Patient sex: F
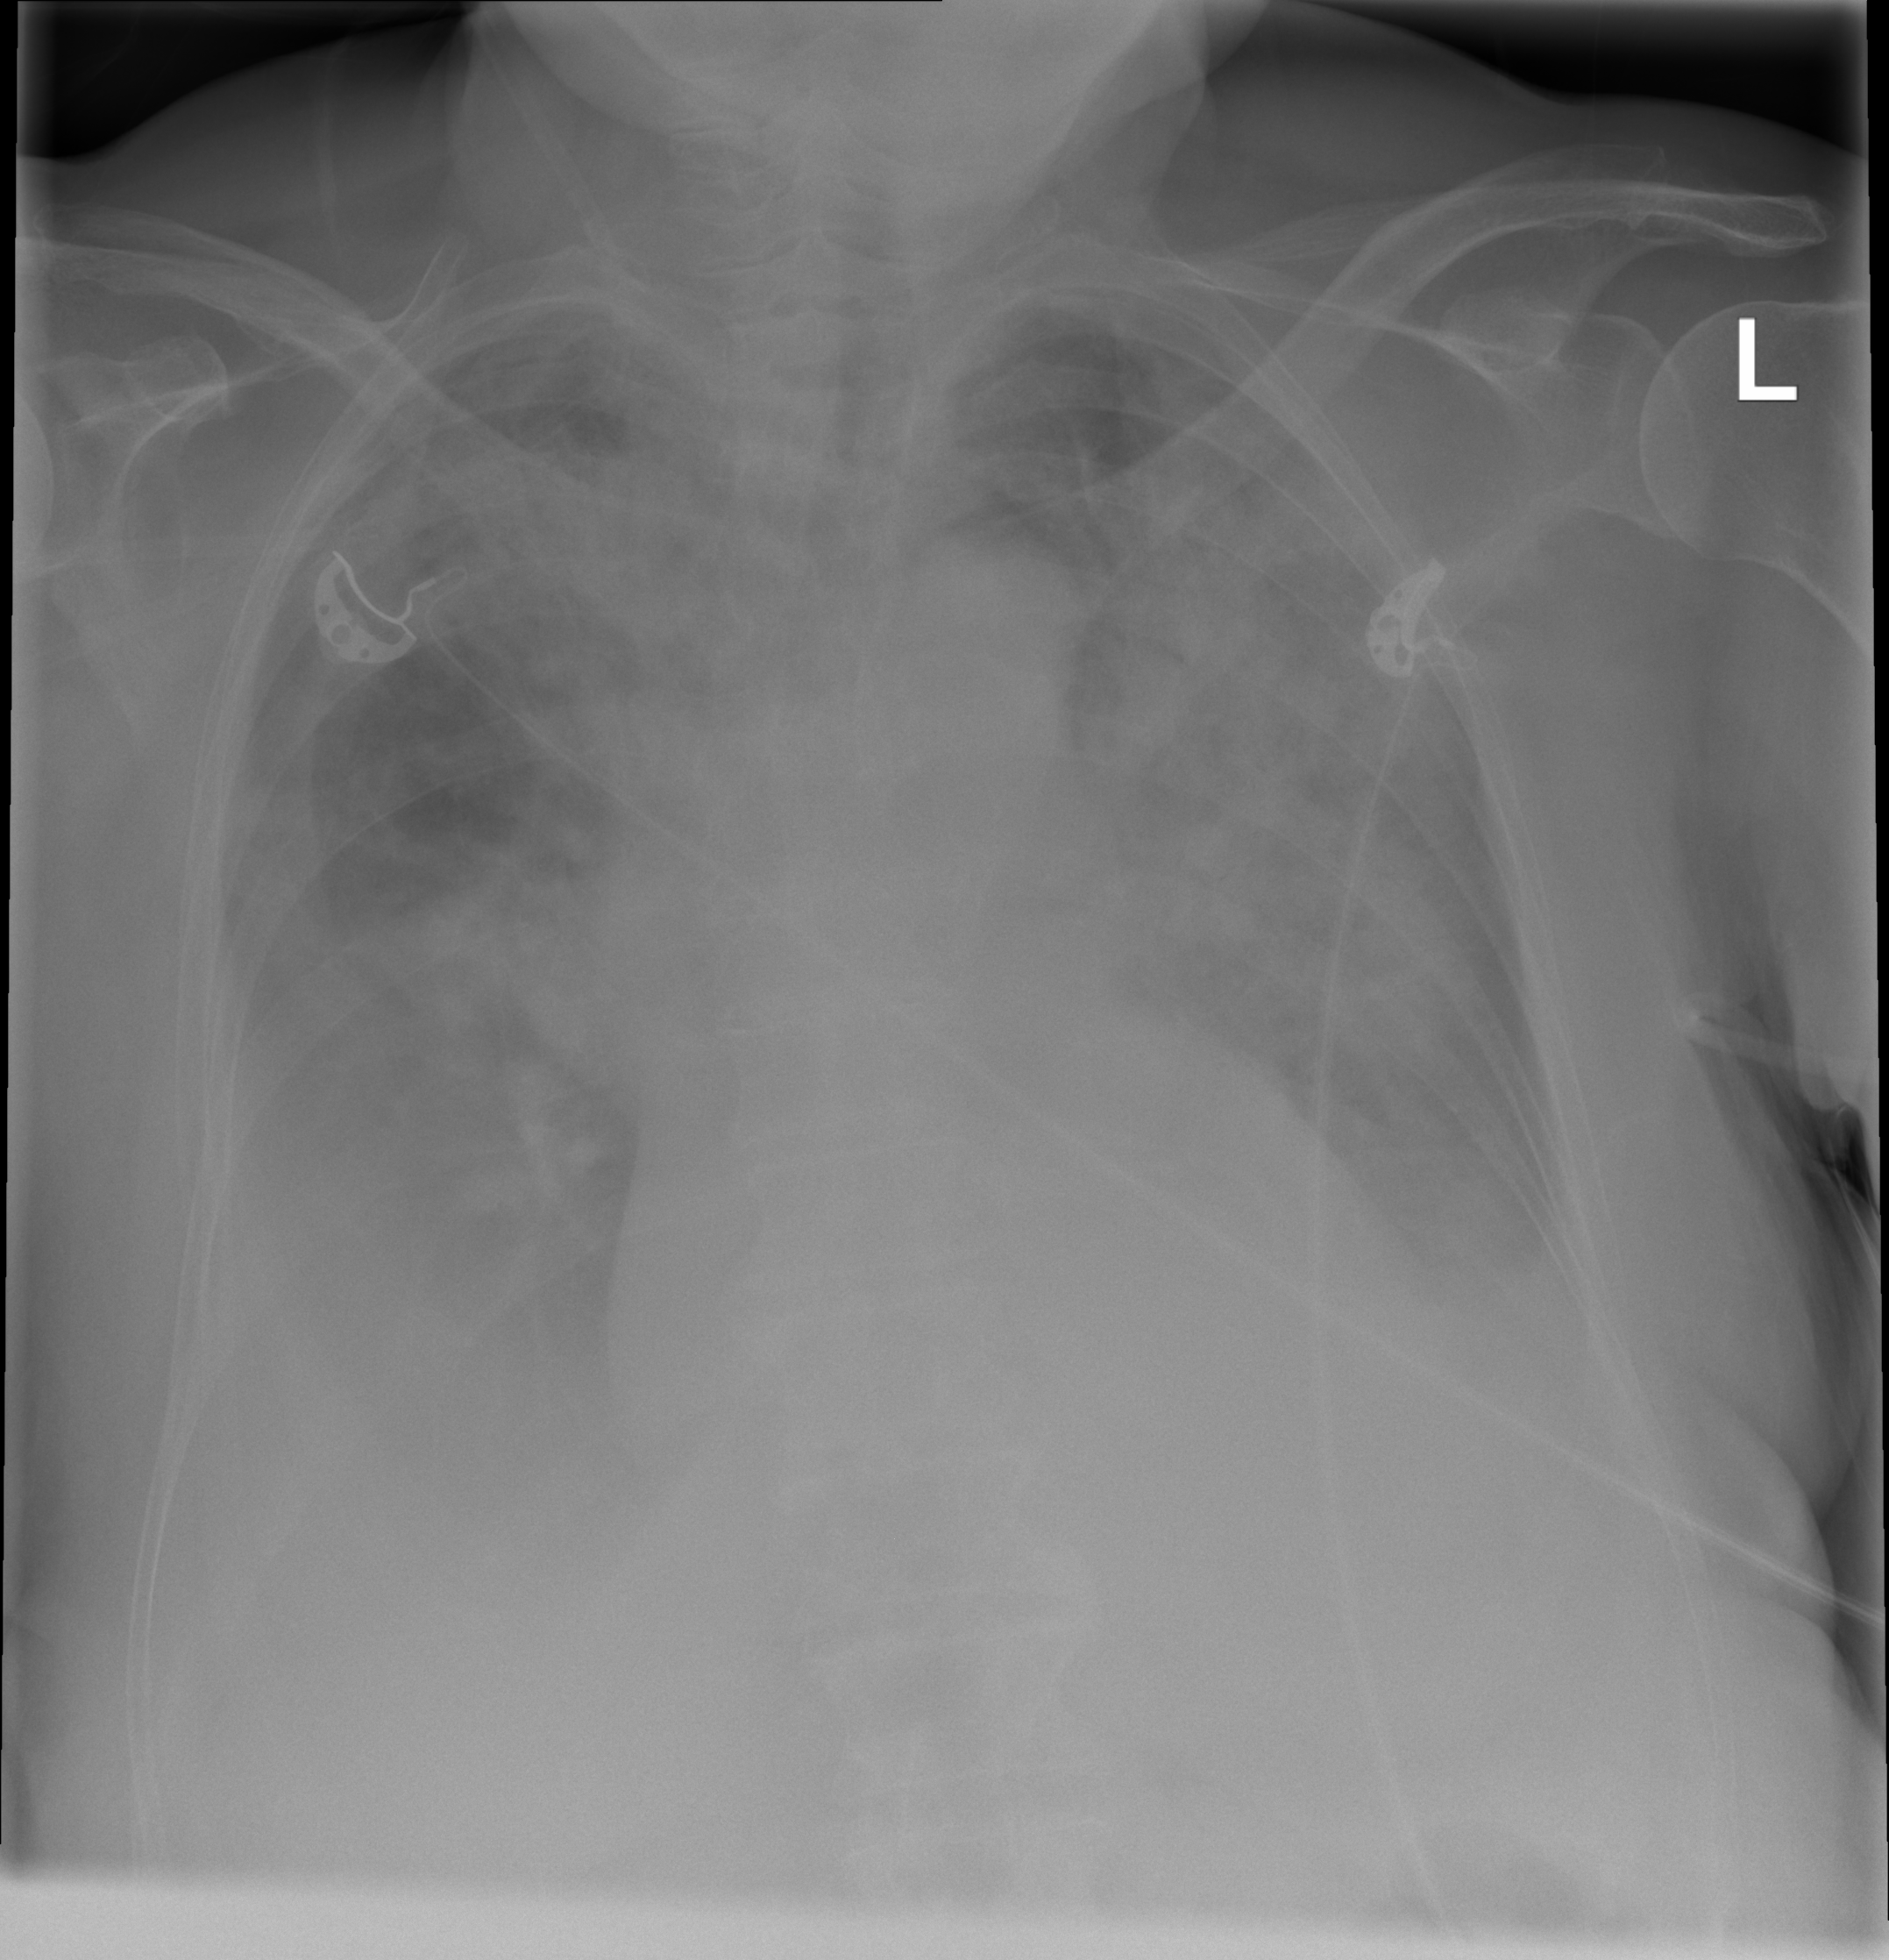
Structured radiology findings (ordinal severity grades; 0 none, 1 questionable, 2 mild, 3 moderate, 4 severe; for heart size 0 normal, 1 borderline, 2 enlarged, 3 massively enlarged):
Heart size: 2
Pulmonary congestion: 4
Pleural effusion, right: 3
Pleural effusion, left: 3
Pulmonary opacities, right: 4
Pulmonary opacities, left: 4
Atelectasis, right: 2
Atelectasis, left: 2